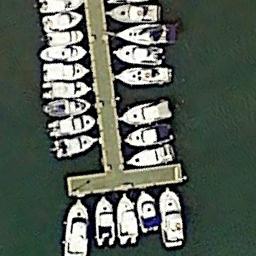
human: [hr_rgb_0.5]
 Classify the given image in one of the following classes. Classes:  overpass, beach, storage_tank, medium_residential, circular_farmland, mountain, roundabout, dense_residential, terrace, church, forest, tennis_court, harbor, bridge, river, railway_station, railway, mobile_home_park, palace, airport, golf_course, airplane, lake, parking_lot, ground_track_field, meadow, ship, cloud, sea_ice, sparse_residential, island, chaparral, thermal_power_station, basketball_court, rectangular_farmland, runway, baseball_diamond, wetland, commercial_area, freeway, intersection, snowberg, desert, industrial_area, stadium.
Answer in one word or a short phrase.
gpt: harbor